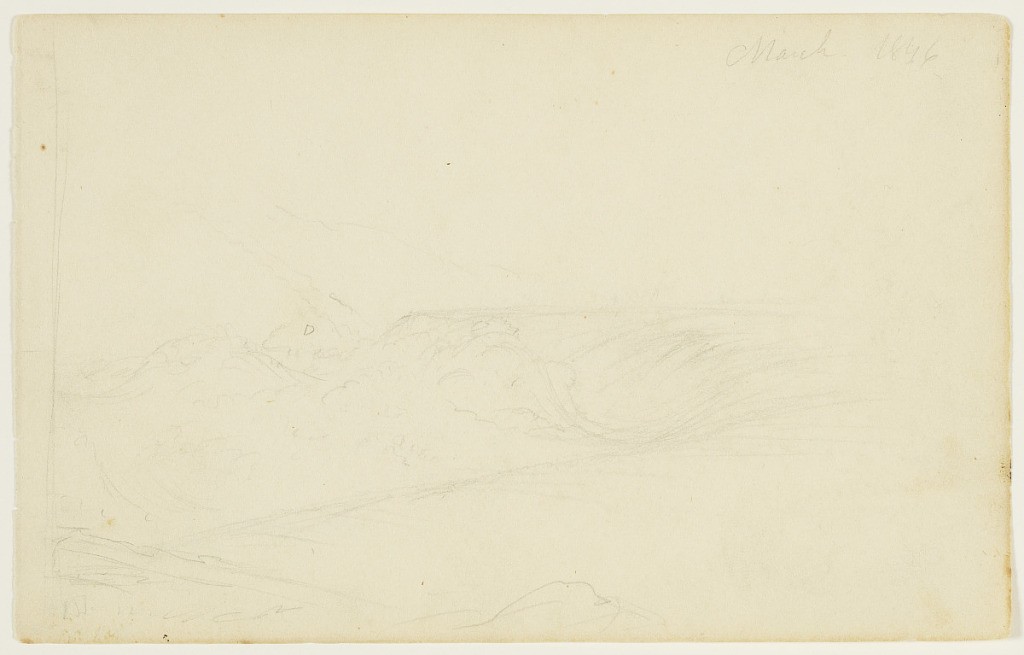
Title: River Rapids, Part Two
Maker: Frederic Edwin Church, American, 1826–1900
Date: March 1846
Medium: Graphite on white wove paper; verso: graphite
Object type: Drawing
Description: Landscape sketch showing the second part of a somewhat unclear view of rolling rapids in a wide river. At right, the water flows in ribbons over a ledge and into a slight depression in the river, causing the surf to froth and churn as it passes over rocks on the riverbed. These roiling waters continue out of frame at left. In the background, layered mountain ridges are faintly rendered extending into the distance.

Verso: Sketch showing a frontal view of a rowboat approaching the viewer on the water's surface as it carries three figures. Oriented upside-down at lower right.